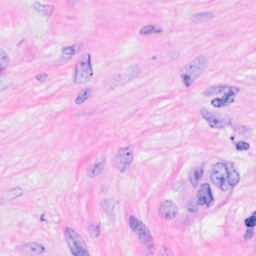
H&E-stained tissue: Breast